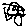
Label: car